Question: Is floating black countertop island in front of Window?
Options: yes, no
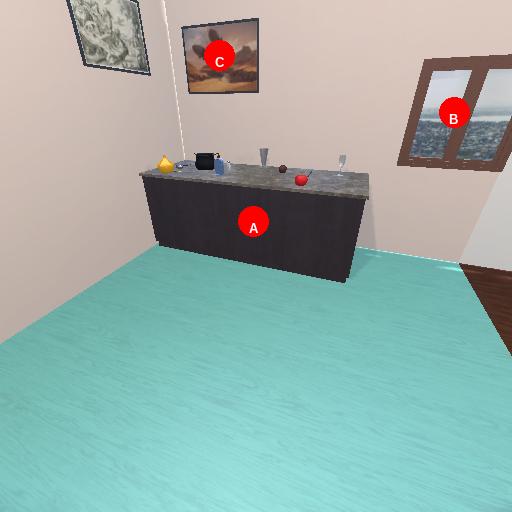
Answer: yes